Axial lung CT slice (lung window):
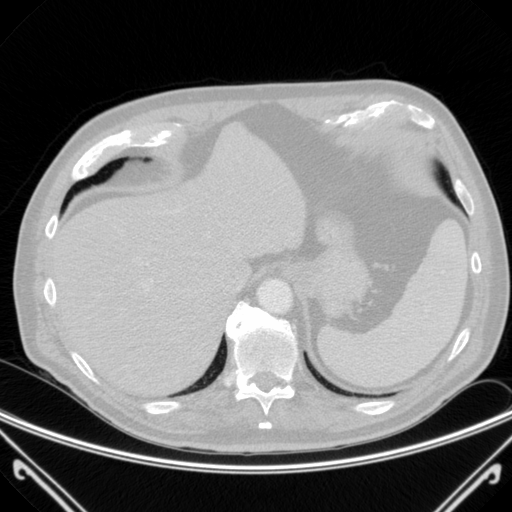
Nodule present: no